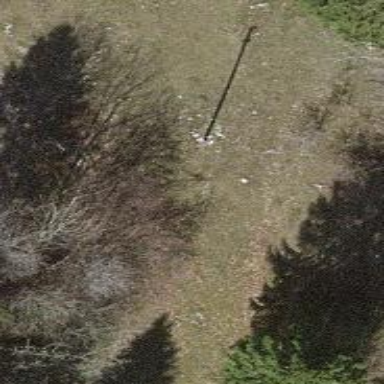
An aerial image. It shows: Power line is depicted.